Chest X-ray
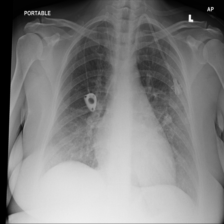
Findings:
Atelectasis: negative
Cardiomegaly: positive
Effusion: positive
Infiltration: negative
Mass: negative
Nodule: negative
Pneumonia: negative
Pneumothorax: negative
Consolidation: negative
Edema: negative
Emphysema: negative
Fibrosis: negative
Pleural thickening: negative
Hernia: negative